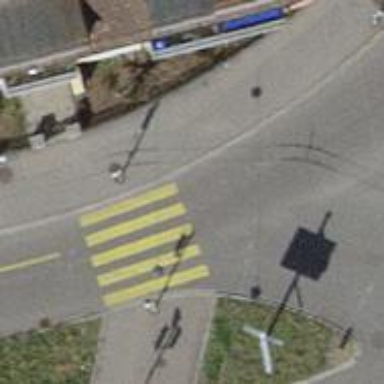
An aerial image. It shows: Marked footway crossing with asphalt surface and crossing island.